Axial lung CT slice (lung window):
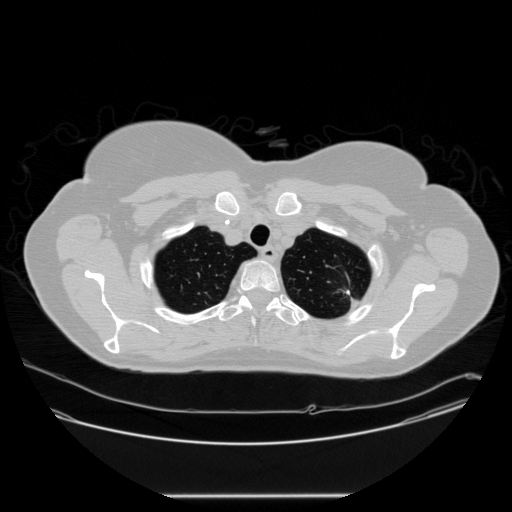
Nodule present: no